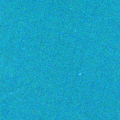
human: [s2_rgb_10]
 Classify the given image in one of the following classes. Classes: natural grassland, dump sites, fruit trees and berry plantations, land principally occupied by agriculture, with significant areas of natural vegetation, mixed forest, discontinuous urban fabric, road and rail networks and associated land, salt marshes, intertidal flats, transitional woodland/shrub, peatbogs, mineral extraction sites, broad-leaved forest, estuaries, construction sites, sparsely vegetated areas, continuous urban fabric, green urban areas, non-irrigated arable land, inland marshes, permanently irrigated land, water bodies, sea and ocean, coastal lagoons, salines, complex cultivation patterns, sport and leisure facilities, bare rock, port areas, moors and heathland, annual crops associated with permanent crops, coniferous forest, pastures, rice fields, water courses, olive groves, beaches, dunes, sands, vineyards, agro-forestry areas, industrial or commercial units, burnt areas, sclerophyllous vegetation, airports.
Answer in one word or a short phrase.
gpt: sea and ocean